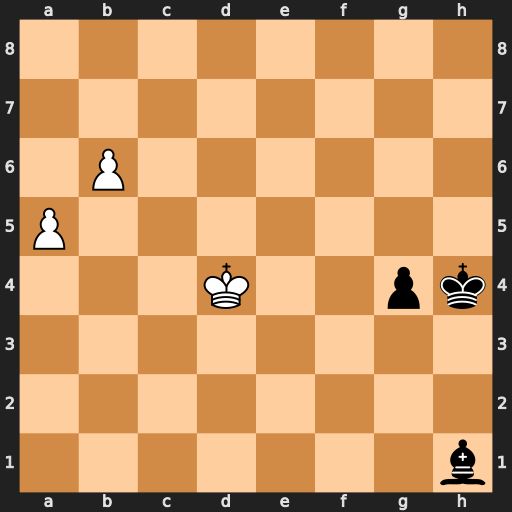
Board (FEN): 8/8/1P6/P7/3K2pk/8/8/7b
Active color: w
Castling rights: -
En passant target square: -
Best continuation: a6 g3 Ke3 Bd5 b7 g2 Kf2